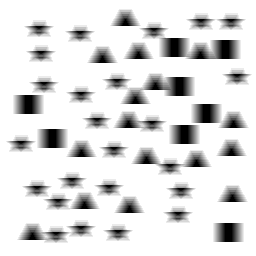
Squares: 8
Triangles: 16
Stars: 24
Total shapes: 48